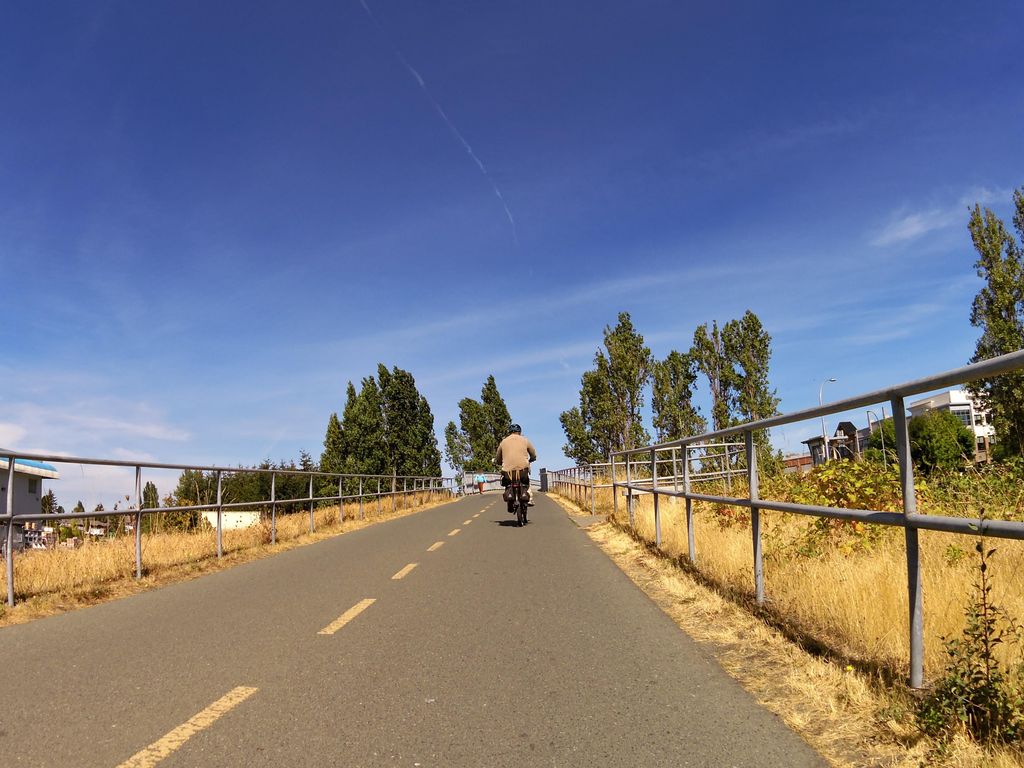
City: victoria